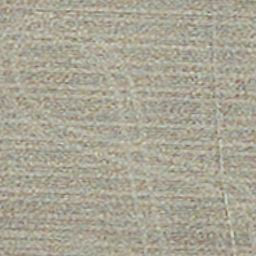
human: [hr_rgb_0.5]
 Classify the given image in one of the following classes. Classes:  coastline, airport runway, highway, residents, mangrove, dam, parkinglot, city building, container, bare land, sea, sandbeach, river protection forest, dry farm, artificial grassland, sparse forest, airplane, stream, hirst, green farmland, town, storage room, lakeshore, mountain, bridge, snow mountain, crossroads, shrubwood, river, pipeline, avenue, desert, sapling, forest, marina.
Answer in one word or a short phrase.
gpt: dry farm